Question: my program creates a bunch of word files :they contain informations about students such as Name address Phone number ... and a barcode .
When I insert my QRCode as a picture , it is appended at the end of the file . I want it to be inserted at the very right of the text "Barcode" .
I looked for a solution in vain .
I inserted a picture of the word explain . Sorry I've hidden the informations because it is confidential.
Here is my Code :
'''
import uuid
import pandas as pd
import pyqrcode
from docx import Document
from docx.shared import Inches
def generateBarCode(length):
return str(uuid.uuid4()).replace('-','')[0:length]
df=pd.DataFrame(pd.read_excel('Komplette-
GastAccountFHZugangsdatenFertig.xlsx'))
array=[]
for i in range(len(df)):
qr=pyqrcode.create(generateBarCode(8))
array.append(qr)
df.insert(8,'Barcode',array)
x=['.png']
with pd.ExcelWriter('Komplette-GastAccountFHZugangsdatenFertig.xlsx') as
writer :
df.to_excel(writer,sheet_name='Sheet1')
for i in range(len(df)):
document=Document()
document.add_heading('Informationen')
document.add_paragraph('Name : ' + df['Name'][i])
document.add_paragraph('Vorname : ' + df['Vorname '][i])
document.add_paragraph('Geschlecht : ' + df['Geschlecht'][i])
document.add_paragraph('Adresse(in Marokko) : ' + df['Adresse (in
Marokko)'][i])
document.add_paragraph('Telefonnummer : ' + str(df['Telefonnummer'][i]))
document.add_paragraph('E-Mailadresse : ' + str(df['E-Mailadresse'][i]))
document.add_paragraph('Studiengang : ' + df['Studiengang'][i] )
document.add_paragraph('Semester : ' + str(df['Semester'][i]))
document.add_paragraph('Barcode : ')
qr=df['Barcode'][i]
qr.png(df['Name'][i]+df['Vorname '][i]+x[0])
document.add_picture(df['Name'][i]+df['Vorname ']
[i]+'.png',width=Inches(2.0))
document.save(df['Name'][i]+' '+ df['Vorname '][i]+'.docx')
'''
Screenshot

Thanks
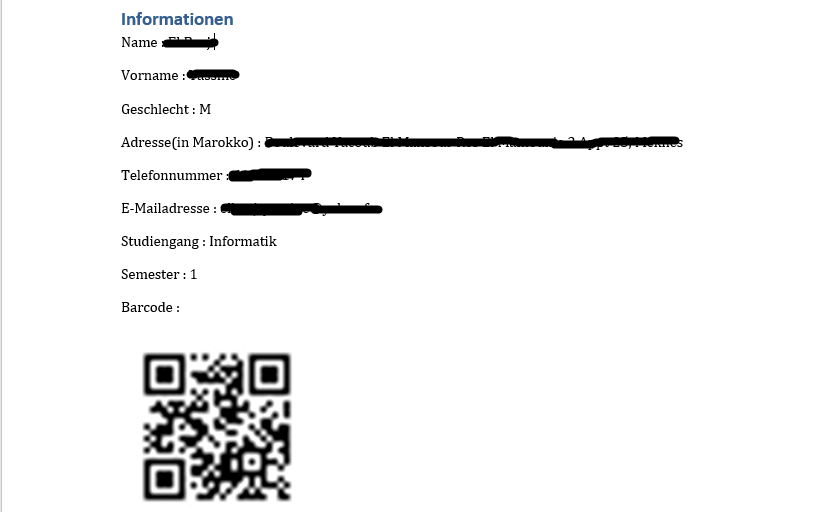
Answer: Looking at the implementation of 'Document.add_picture' at the docs of python-docx <URL> gives
'''
def add_picture(self, image_path_or_stream, width=None, height=None):
run = self.add_paragraph().add_run()
return run.add_picture(image_path_or_stream, width, height)
'''
Using this information, you can use
'''
document.add_paragraph('Barcode : ')
.add_run()
.add_picture(df['Name'][i]+df['Vorname '] [i]+'.png',width=Inches(2.0))
'''
to add the picture to the same paragraph. I haven't tested it, but I hope this does the trick.